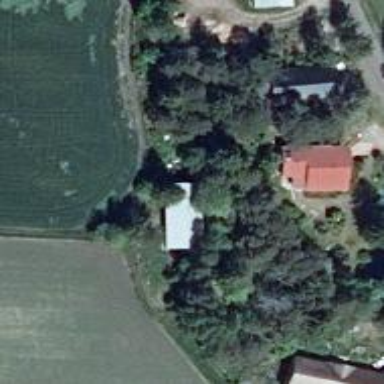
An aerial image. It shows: Farm with farmyard.